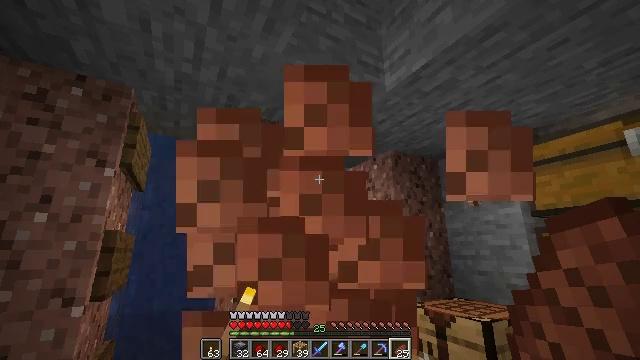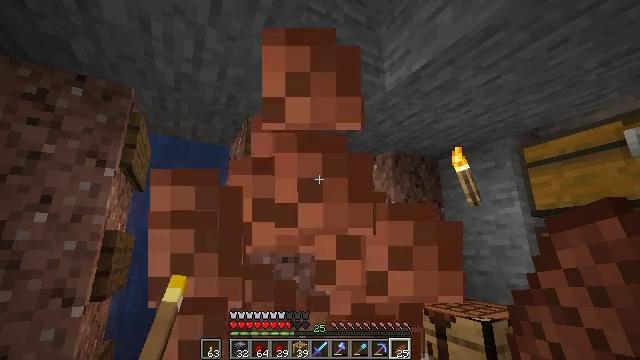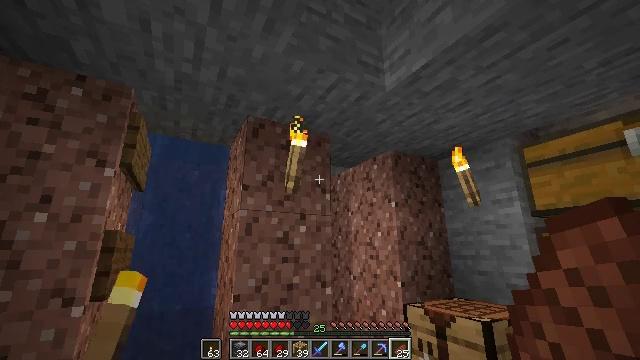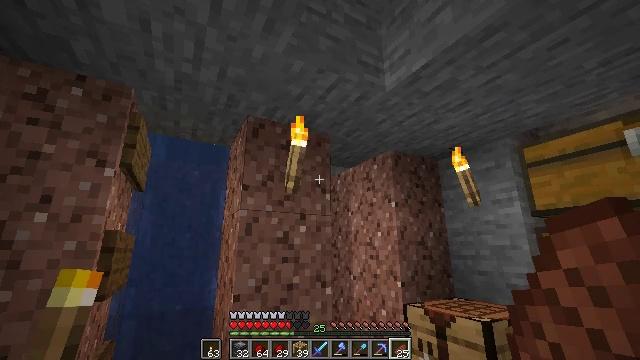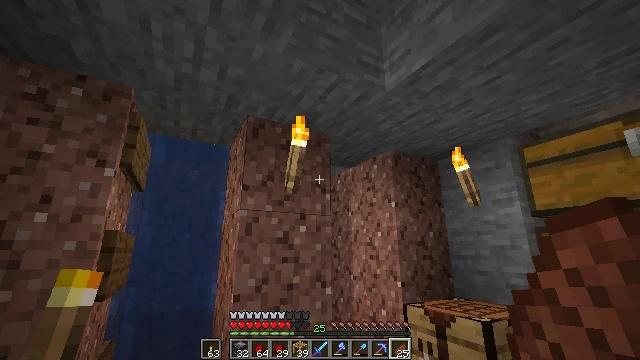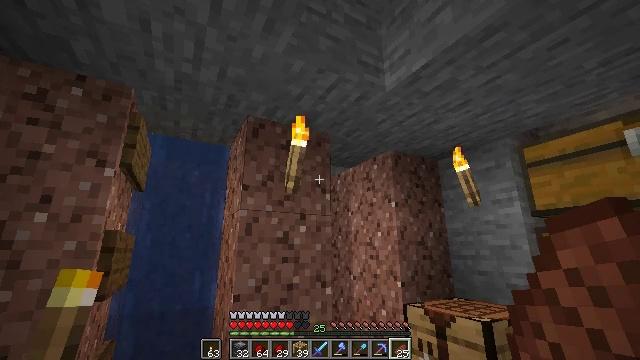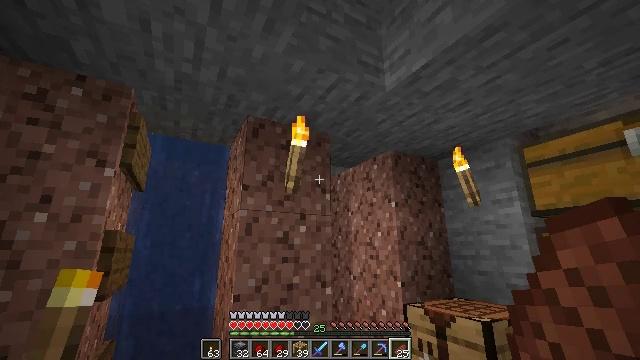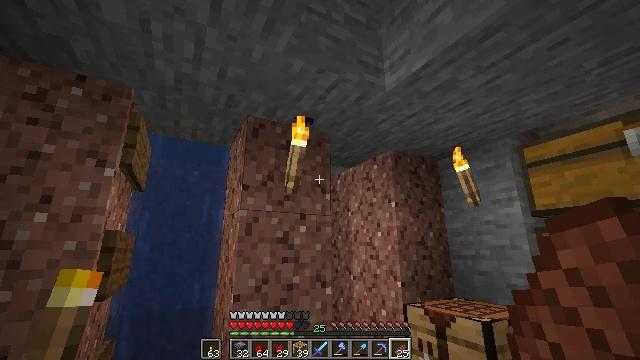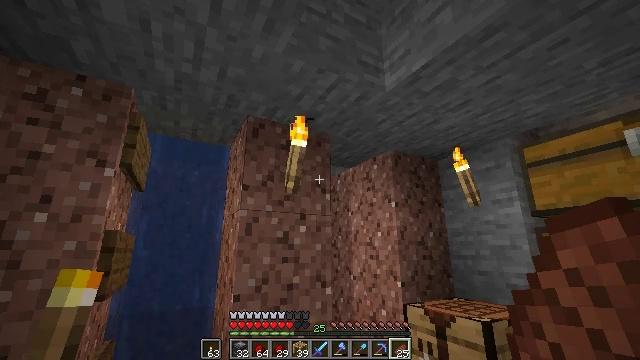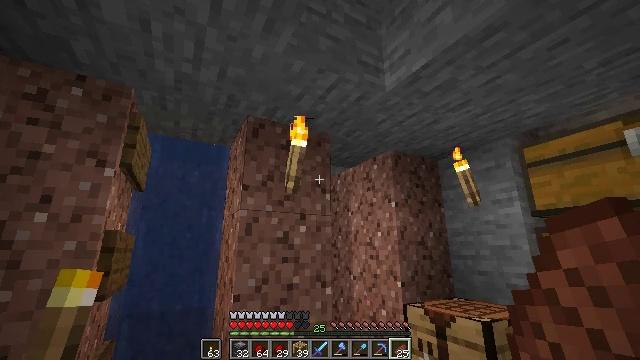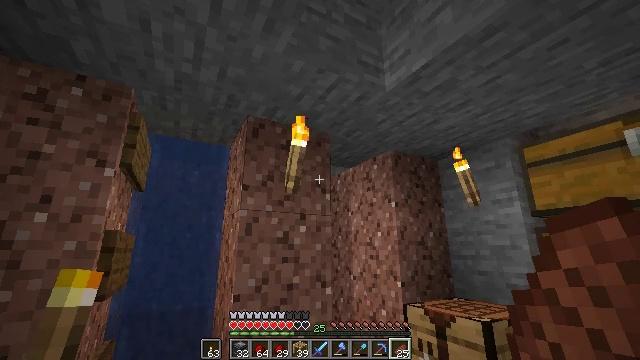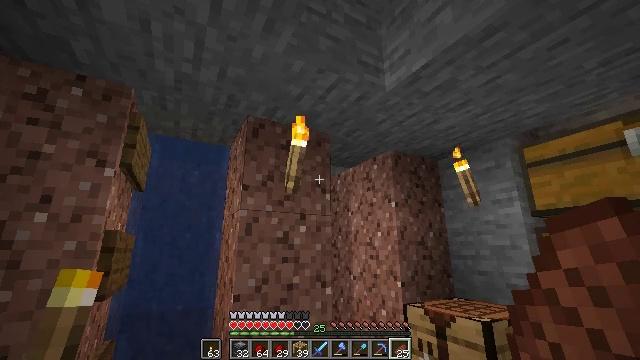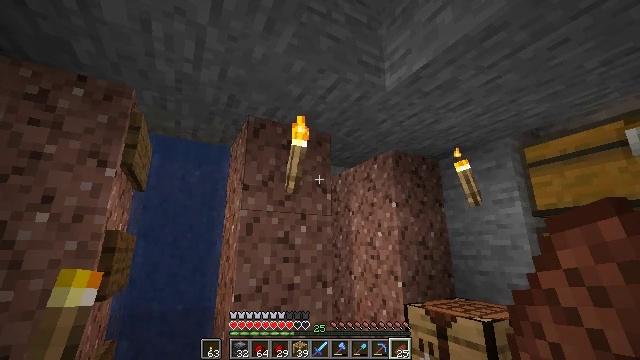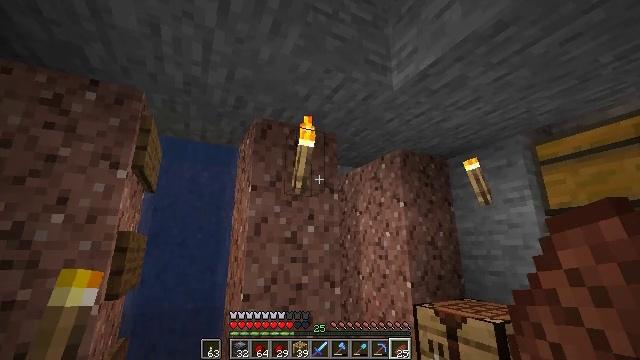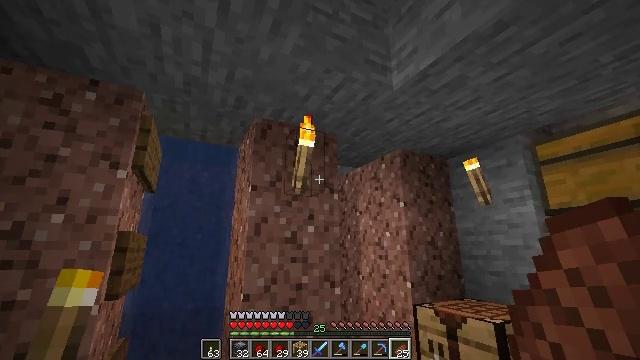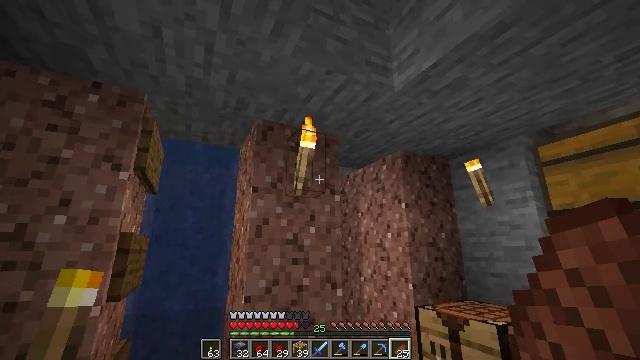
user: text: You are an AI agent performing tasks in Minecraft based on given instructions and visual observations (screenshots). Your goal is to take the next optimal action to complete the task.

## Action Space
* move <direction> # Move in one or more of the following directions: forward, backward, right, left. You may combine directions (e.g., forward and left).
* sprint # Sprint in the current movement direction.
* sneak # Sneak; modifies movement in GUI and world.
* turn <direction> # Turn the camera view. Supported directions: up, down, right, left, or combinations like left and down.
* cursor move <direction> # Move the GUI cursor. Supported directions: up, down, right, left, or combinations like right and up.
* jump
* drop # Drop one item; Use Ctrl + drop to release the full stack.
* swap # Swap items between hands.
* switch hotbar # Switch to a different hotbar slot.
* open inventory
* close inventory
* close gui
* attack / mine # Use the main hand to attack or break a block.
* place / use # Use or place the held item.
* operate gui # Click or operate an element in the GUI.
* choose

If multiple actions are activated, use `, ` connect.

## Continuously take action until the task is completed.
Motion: motion action
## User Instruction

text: Mine the wall torch to remove it.
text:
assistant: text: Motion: use / place
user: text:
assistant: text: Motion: use / place
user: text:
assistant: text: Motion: use / place
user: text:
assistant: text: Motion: use / place
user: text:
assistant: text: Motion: use / place
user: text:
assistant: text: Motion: use / place
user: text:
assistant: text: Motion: use / place
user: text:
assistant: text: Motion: use / place
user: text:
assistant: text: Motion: use / place
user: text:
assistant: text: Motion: no_op
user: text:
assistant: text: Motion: no_op
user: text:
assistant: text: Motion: no_op
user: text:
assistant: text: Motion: turn left
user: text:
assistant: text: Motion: no_op
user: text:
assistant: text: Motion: no_op
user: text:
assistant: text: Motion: turn left
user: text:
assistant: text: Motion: turn left
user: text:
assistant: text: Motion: no_op
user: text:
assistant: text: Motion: no_op
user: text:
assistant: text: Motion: attack / mine
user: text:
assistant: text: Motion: attack / mine
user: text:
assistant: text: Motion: attack / mine
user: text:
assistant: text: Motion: no_op
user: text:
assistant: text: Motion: no_op
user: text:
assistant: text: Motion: no_op